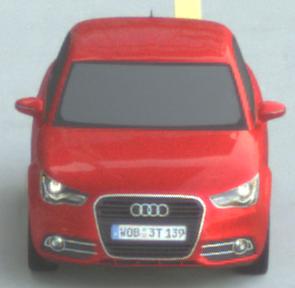
Make: Audi
Model: A1 Sportback 1.2 TFSI
Detailed model: A1 (8X) Sportback
Model produced from: 2012/03
Model produced until: 2014/11
Doors: 5
Color: red
Road condition: dry road
Daytime: sunrise or sunset
Contrast: medium contrast